Field crop: maize
Growth stage: 2
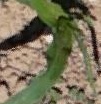
Species: maize